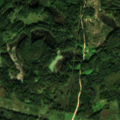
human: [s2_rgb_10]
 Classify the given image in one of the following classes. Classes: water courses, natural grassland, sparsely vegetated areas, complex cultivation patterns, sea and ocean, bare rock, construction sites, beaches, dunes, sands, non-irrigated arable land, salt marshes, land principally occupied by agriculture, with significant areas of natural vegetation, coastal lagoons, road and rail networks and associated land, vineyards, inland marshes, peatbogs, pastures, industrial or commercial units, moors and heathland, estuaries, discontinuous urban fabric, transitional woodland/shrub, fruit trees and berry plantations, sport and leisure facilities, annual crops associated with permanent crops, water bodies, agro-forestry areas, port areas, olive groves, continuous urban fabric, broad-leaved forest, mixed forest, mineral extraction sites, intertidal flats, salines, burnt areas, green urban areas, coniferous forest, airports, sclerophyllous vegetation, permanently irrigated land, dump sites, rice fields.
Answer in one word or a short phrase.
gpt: land principally occupied by agriculture, with significant areas of natural vegetation, broad-leaved forest, mixed forest, transitional woodland/shrub